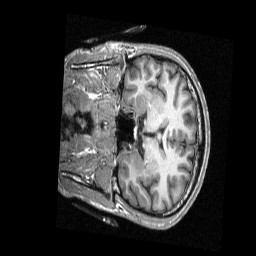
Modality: T1w
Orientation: coronal
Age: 25
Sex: male
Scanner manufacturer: siemens
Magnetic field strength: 3 T
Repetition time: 2.3 s
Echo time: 0.00298 s